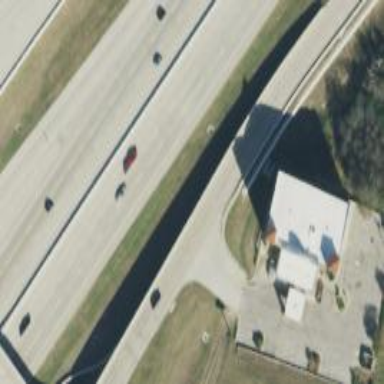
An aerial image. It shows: Asphalt tertiary road with frontage road.